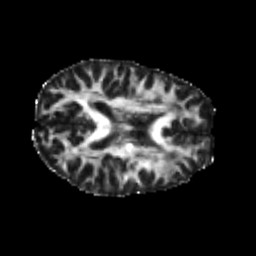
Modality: FA
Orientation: axial
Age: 24
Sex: female
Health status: healthy
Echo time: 0.074 s